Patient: sex M, age 57
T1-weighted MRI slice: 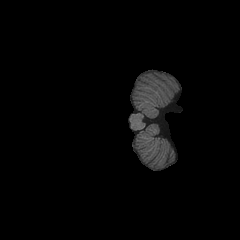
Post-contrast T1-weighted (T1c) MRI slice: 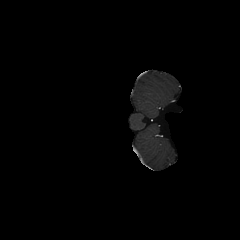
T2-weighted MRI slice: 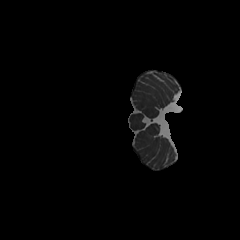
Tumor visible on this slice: no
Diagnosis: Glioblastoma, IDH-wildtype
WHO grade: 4